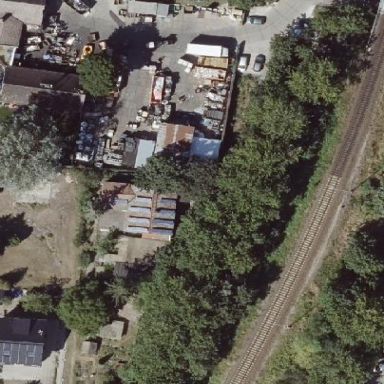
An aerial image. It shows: Commercial area with recycling center.